Question: So this is the formula I have for filter;
'''
=unique(filter('Equipment Tracking'!D:D,'Equipment Tracking'!D:D<>""))
'''
which shows me all the things I need and ignores all blank cells, however, I just need a way of ignoring other certain values in this list as well.
For example, my list currently looks like

and I need to ignore values like 'broken' and 'missing'
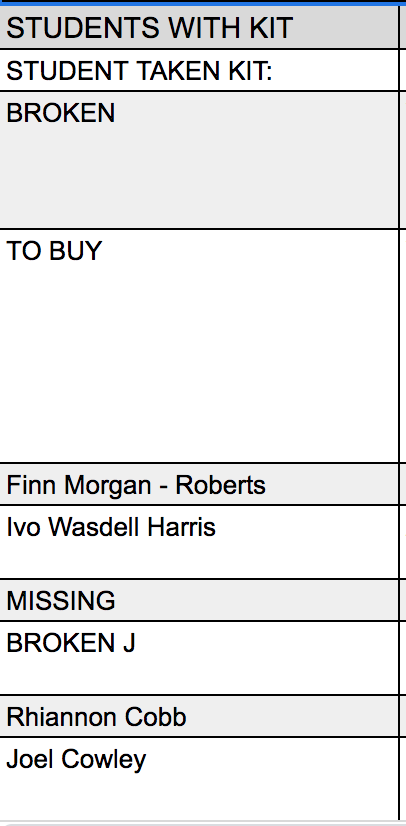
Answer: you can simply ad 2nd, 3rd, n-th parameter to the 'FILTER' fx like:
'''
=UNIQUE(FILTER('Equipment Tracking'!D:D, 'Equipment Tracking'!D:D<>"",
'Equipment Tracking'!D:D<>"moon"))
'''
also you can use regex if you have a larger list to ignore:
'''
=UNIQUE(FILTER('Equipment Tracking'!D:D, 'Equipment Tracking'!D:D<>"",
REGEXMATCH('Equipment Tracking'!D:D, "[^moon|sun|mars]")))
'''